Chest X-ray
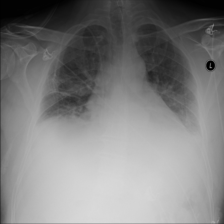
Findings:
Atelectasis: positive
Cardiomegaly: negative
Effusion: negative
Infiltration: negative
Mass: negative
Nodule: negative
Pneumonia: negative
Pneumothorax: negative
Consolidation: negative
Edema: negative
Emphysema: negative
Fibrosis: negative
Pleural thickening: negative
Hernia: negative